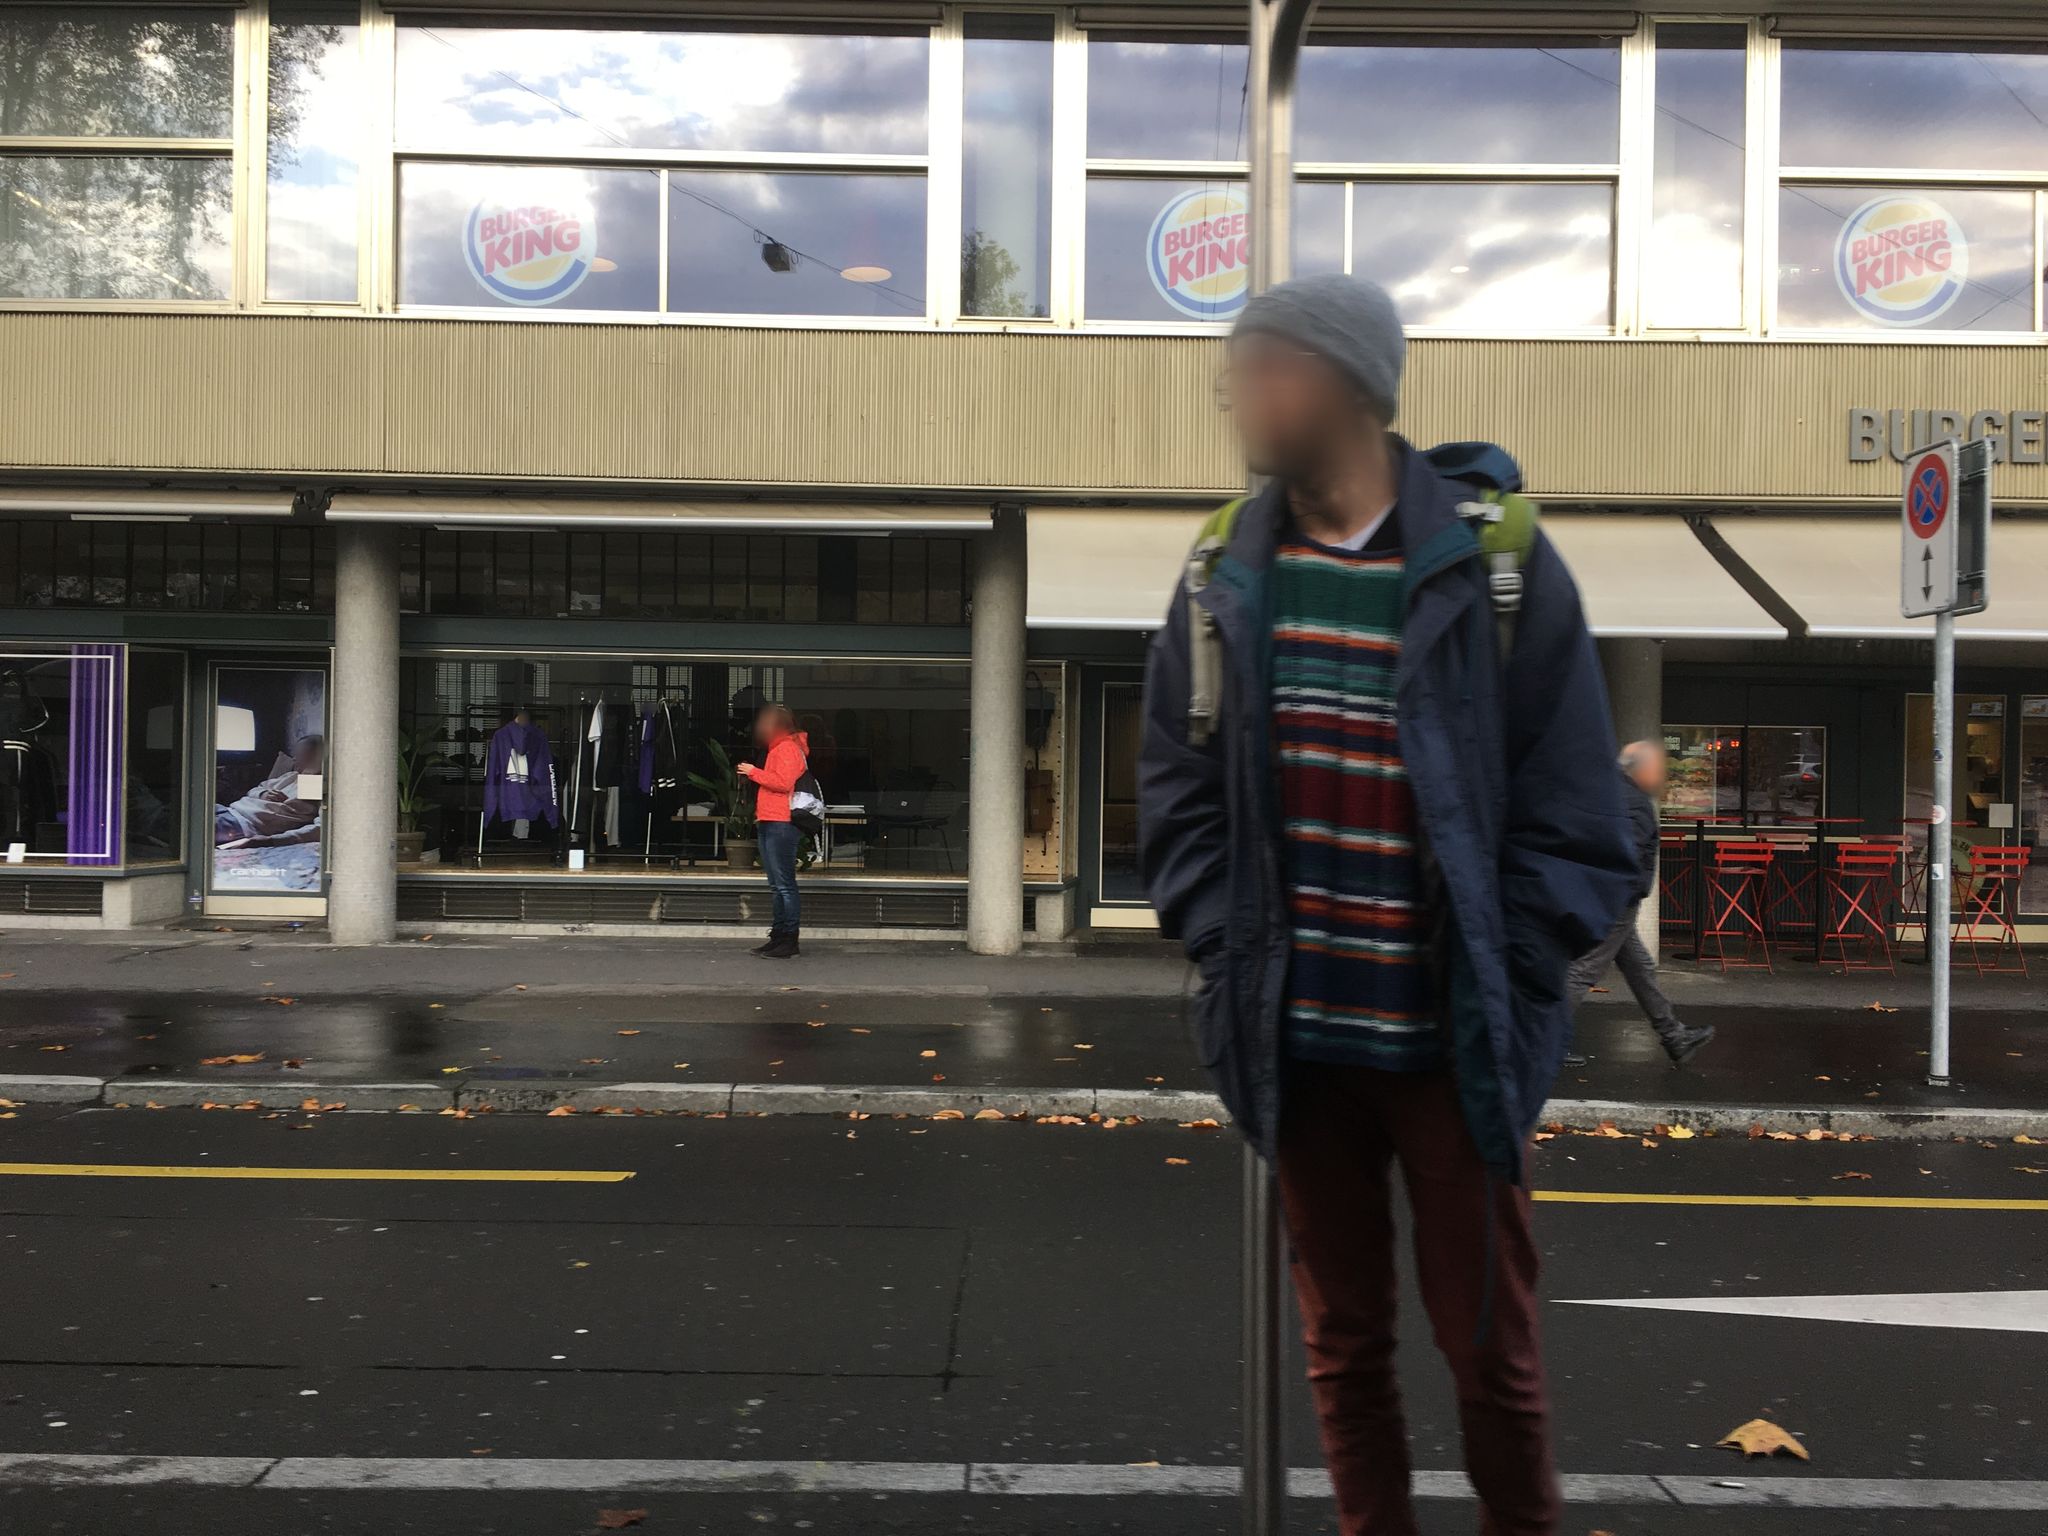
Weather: cloudy
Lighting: day
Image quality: slightly poor
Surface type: walking surface
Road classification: footway
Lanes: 1
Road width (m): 4.5
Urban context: urban centre
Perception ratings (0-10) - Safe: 2.39, Lively: 5.35, Beautiful: 8.91, Boring: 2.04, Depressing: 4.41, Wealthy: 6.41